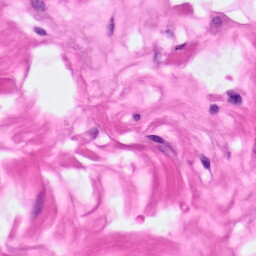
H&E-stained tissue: Pancreatic